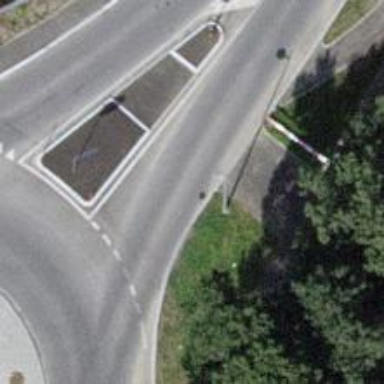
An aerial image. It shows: Unmarked crossing on the road.